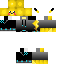
A female human skin with dark skin, wearing blonde bald dressed in a yellow hoodie and black pants, featuring a closed mouth.